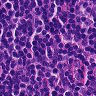
Metastatic tissue present: no